Question: Is anyone aware of a Winforms control for c# similar to the Tags control that stackoverflow uses (see below)?

If not, what are some good alternatives you've used to handle tags?
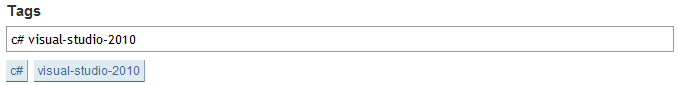
Answer: Well after just a couple of minutes playing around, I have an extremely simple implementation. There's a lot more work to go into this but you can see the basic premise behind one way of accomplishing what you're after.
Form1.cs:
'''
using System;
using System.Collections.Generic;
using System.ComponentModel;
using System.Data;
using System.Drawing;
using System.Linq;
using System.Text;
using System.Threading.Tasks;
using System.Windows.Forms;
namespace TagInput
{
public partial class Form1 : Form
{
public Form1()
{
InitializeComponent();
}
private void TagInputContainer_Click(object sender, EventArgs e)
{
TextBox box = new TextBox()
{
Width = 100,
Height = 30,
Font = new Font("Segoe UI Light", 12),
BorderStyle = BorderStyle.None,
BackColor = Color.Khaki,
Location = new Point(0,0),
Dock = DockStyle.Left,
Margin = new Padding(2, 0, 0, 0)
};
TagInputContainer.Controls.Add(box);
}
}
}
'''
Form1.Designer.cs:
'''
namespace TagInput
{
partial class Form1
{
/// <summary>
/// Required designer variable.
/// </summary>
private System.ComponentModel.IContainer components = null;
/// <summary>
/// Clean up any resources being used.
/// </summary>
/// <param name="disposing">true if managed resources should be disposed; otherwise, false.</param>
protected override void Dispose(bool disposing)
{
if (disposing && (components != null))
{
components.Dispose();
}
base.Dispose(disposing);
}
#region Windows Form Designer generated code
/// <summary>
/// Required method for Designer support - do not modify
/// the contents of this method with the code editor.
/// </summary>
private void InitializeComponent()
{
this.TagInputContainer = new System.Windows.Forms.Panel();
this.SuspendLayout();
//
// TagInputContainer
//
this.TagInputContainer.Cursor = System.Windows.Forms.Cursors.IBeam;
this.TagInputContainer.Location = new System.Drawing.Point(157, 161);
this.TagInputContainer.Name = "TagInputContainer";
this.TagInputContainer.Size = new System.Drawing.Size(406, 30);
this.TagInputContainer.TabIndex = 0;
this.TagInputContainer.Click += new System.EventHandler(this.TagInputContainer_Click);
//
// Form1
//
this.AutoScaleDimensions = new System.Drawing.SizeF(6F, 13F);
this.AutoScaleMode = System.Windows.Forms.AutoScaleMode.Font;
this.ClientSize = new System.Drawing.Size(664, 395);
this.Controls.Add(this.TagInputContainer);
this.Name = "Form1";
this.Text = "Form1";
this.ResumeLayout(false);
}
#endregion
private System.Windows.Forms.Panel TagInputContainer;
}
}
'''
How it works:
Place a Panel on the Form, call it TagInputContainer (it will hold all the "tags"). Set the Cursor property of the Panel to 'IBeam' so the user knows they can type in it. When the user clicks in the TagInputContainer, create a "tag" (TextBox), set its DockStyle property to Left so that they always go to the left and so you don't have to manually handle Location foreach new "tag".
What you can do to improve it:
- - - - Handle the bar button so that when the user presses Spacebar it will create a new tag.- Another thing you could do is when the user creates a new tag, set the previous tag to Enabled = false so that it appears as though a real tag has just been created. For this effect I believe it would look better if you did not have the default system 3d box effect on the textboxes, but choose a more flat appearance, such as BorderStyle.FixedSingle or BorderStyle.None.